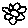
Label: flower